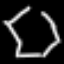
Label: octagon